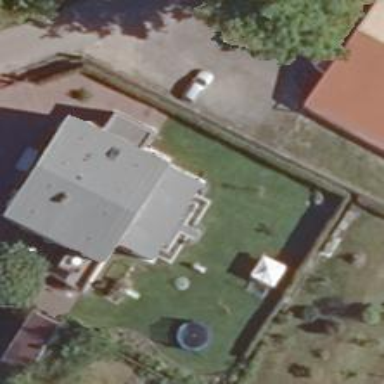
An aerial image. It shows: Building with gabled roof.